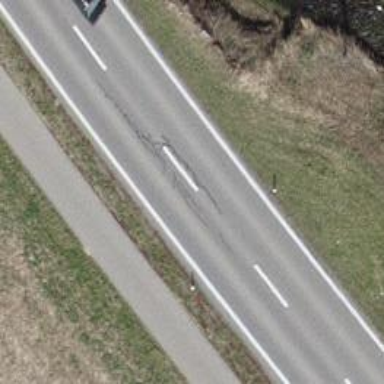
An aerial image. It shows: Asphalt road classified as primary highway.